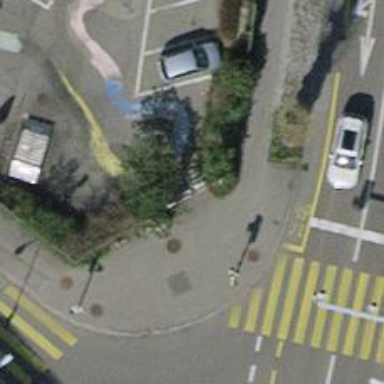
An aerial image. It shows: Set of steps on the road.